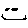
Label: smiley face